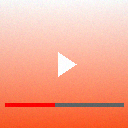
Screen state: on